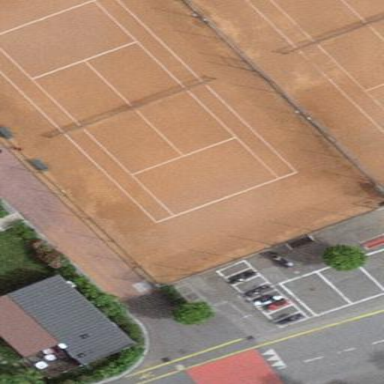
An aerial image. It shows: Tennis court with sandy surface located in pitch designated for leisure land.